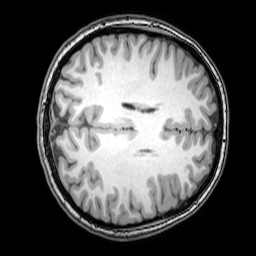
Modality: T1w
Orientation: axial
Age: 24
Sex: female
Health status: healthy
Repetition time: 0.081 s
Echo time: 0.037 s